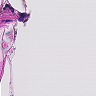
Metastatic tissue present: no